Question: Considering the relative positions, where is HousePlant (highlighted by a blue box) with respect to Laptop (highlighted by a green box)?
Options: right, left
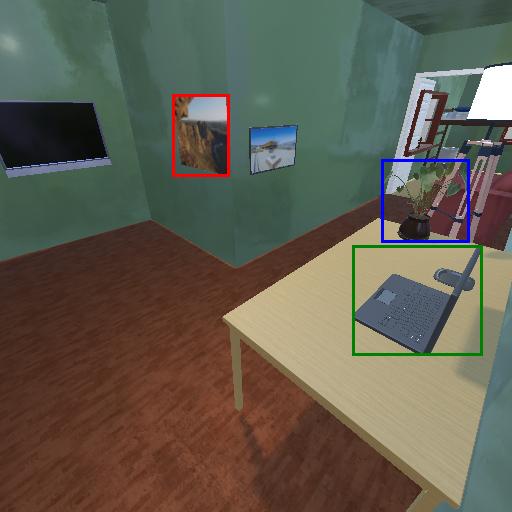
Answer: right